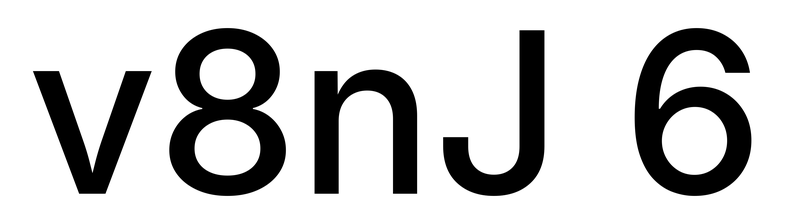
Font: Inter_Medium